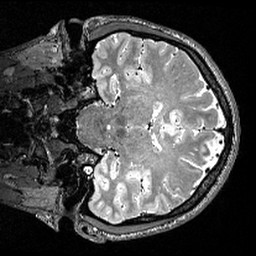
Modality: T2w
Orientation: coronal
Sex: male
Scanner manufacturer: siemens
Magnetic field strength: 3 T
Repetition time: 3 s
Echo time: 0.418 s